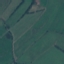
Land use / land cover: Pasture